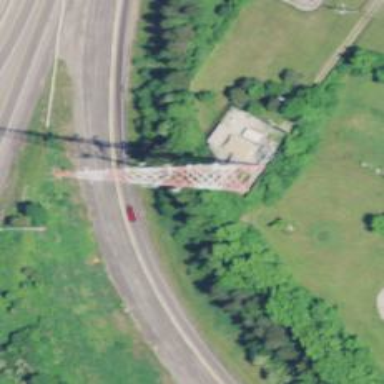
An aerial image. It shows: Mast structure.